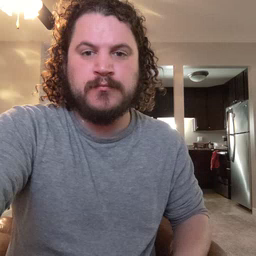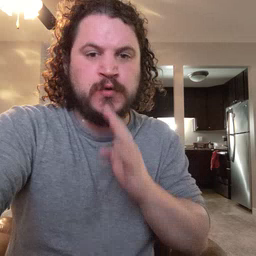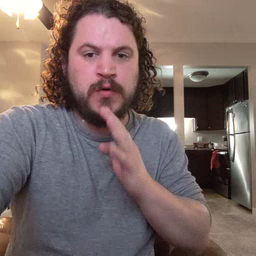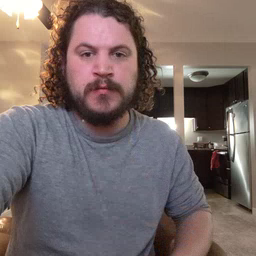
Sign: talk